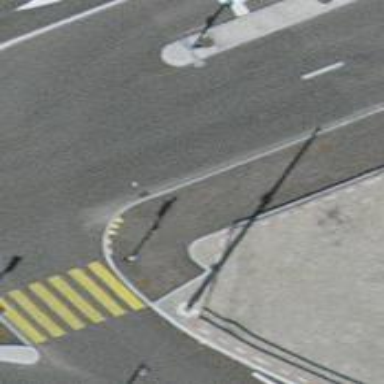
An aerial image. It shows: Asphalt sidewalk path.